Question: My application contains several latency-critical threads that "spin", i.e. never blocks.
Such thread expected to take 100% of one CPU core. However it seems modern operation systems often transfer threads from one core to another. So, for example, with this Windows code:
'''
void Processor::ConnectionThread()
{
while (work)
{
Iterate();
}
}
'''
I do not see "100% occupied" core in Task manager, overall system load is 36-40%.
But if I change it to this:
'''
void Processor::ConnectionThread()
{
SetThreadAffinityMask(GetCurrentThread(), 2);
while (work)
{
Iterate();
}
}
'''
Then I do see that one of the CPU cores is 100% occupied, also overall system load is reduced to 34-36%.
Does it mean that I should tend to 'SetThreadAffinityMask' for "spin" threads? If I improved latency adding 'SetThreadAffinityMask' in this case? What else should I do for "spin" threads to improve latency?
I'm in the middle of porting my application to Linux, so this question is more about Linux if this matters.
found this slide which shows that binding busy-waiting thread to CPU may help:

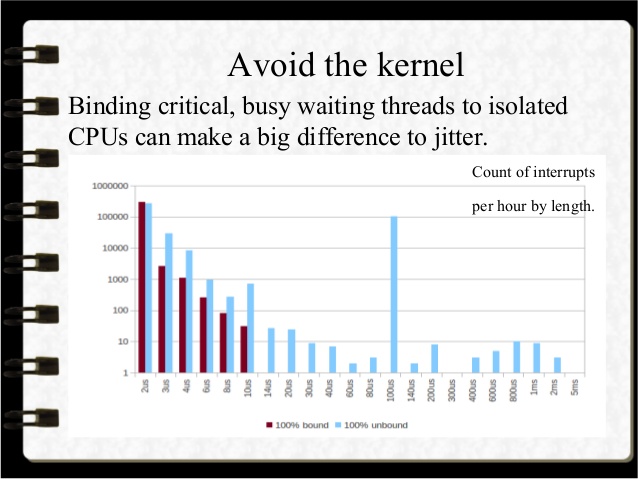
Answer: Running a thread locked to a single core gives the best latency for that thread in most circumstances if this is the most important thing in your code.
The reasons(R) are
- - - -
Unless
- - - - - - - <URL>- - - - - -
So if you need less than 100ns latency to keep your application from exploding you need to prevent or lessen the impact of SMT, interrupts and task switching on your core.
The perfect solution would be an <URL>. This is a nearly perfect match for your target, but its a new world if your have mostly done server and desktop programming.
The disadvantages of locking a thread to a single core are:
- - - - - - - - <URL>
Using <URL> with SCHED_FIFO and highest priority running in SU and locking it to the core and its evil twin should secure the best latency of all of these, only a real time operating system can eliminate all context switches.
## Other links:
Discussion on <URL>.
Your Linux might accept that you call <URL>, using , but this demands you got your own PID not just a TID or that your threads are cooperative multitasking.
This might not ideal as all your threads would only be switches "voluntarily" and thereby removing flexibility for the kernel to schedule it.
Interprocess communication in <URL>